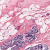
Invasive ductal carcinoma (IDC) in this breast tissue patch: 0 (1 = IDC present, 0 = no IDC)